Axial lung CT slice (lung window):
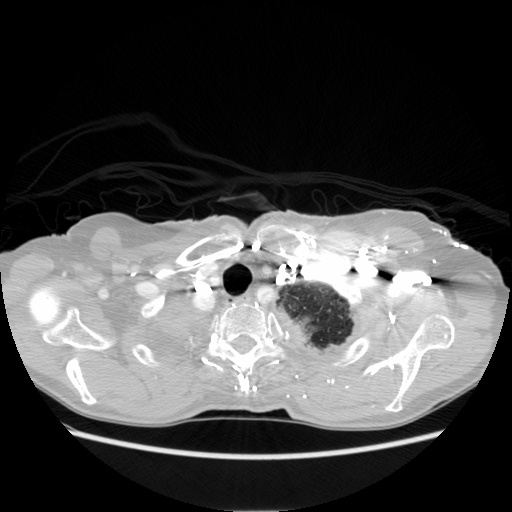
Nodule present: no